Interaction volume radius: 5 \u00c5
Interaction volume height: 25 \u00c5
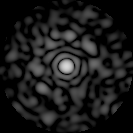
Disorder parameter: 0.8395